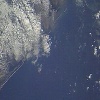
Label: water